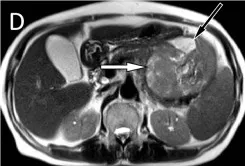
The corresponding location showed isosignal on T2WI.
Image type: radiology (mri)